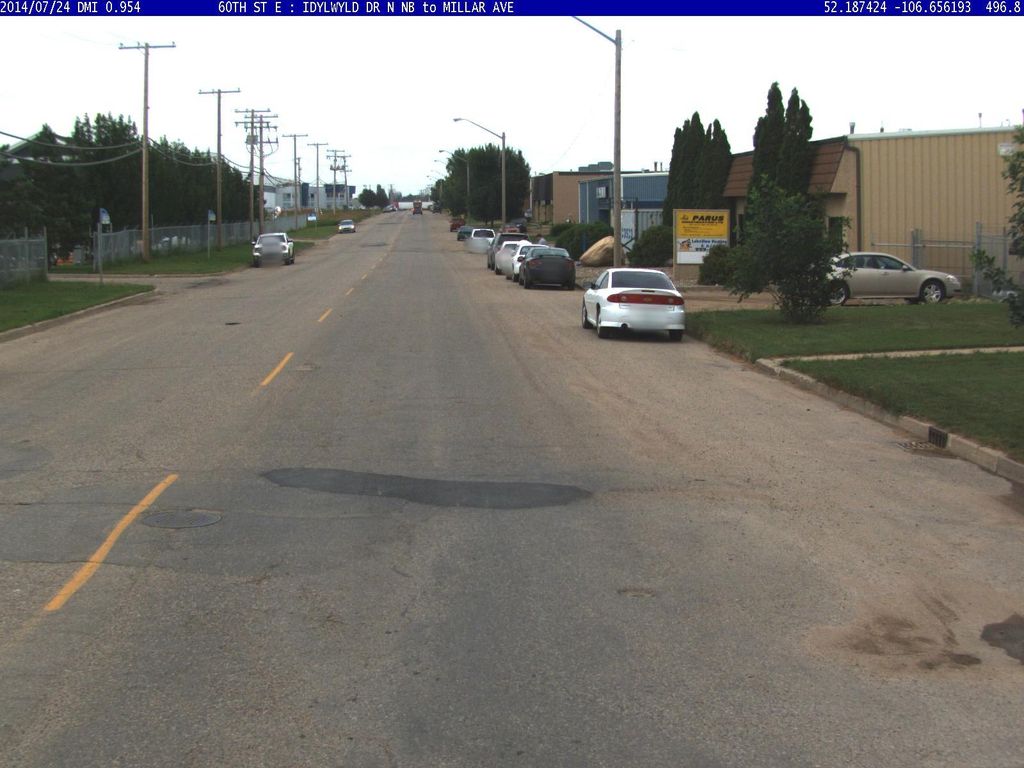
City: saskatoon